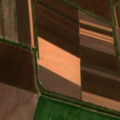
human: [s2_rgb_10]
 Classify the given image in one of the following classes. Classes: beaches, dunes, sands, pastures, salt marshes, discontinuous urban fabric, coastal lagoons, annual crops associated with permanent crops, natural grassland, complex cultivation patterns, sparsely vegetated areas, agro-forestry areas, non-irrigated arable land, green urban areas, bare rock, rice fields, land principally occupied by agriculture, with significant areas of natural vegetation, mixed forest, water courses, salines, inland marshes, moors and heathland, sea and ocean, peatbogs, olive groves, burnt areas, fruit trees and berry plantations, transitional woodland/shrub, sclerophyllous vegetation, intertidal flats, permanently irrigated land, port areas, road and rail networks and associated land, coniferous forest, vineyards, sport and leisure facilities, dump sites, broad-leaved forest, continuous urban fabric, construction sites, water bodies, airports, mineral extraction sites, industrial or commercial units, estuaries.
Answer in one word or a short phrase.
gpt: non-irrigated arable land